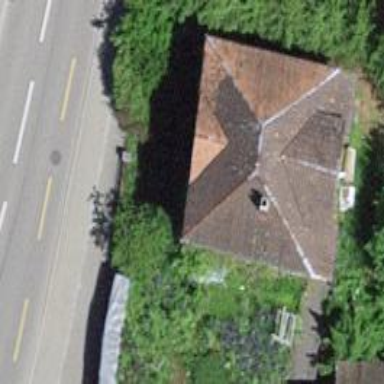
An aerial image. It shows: Simple house.